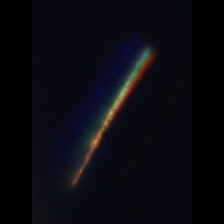
Taxon: Psuedo-nitzschia
Group: Diatoms